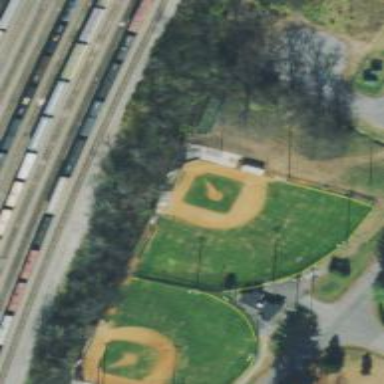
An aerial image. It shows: Baseball pitch for leisure land.